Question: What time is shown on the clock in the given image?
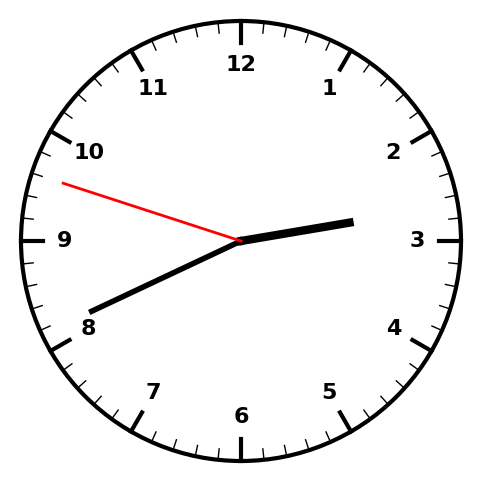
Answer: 02:40:48